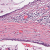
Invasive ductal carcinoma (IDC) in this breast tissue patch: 1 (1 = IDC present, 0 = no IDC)